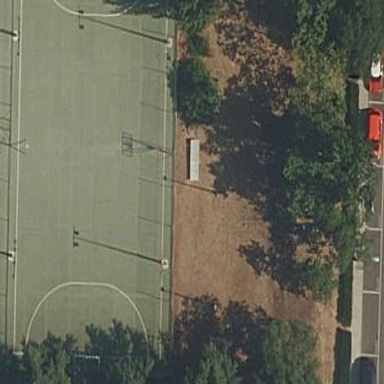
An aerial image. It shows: Basketball court located in leisure land pitch.